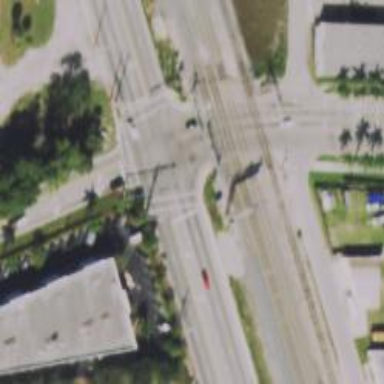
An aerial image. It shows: Railway signal.